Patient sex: F
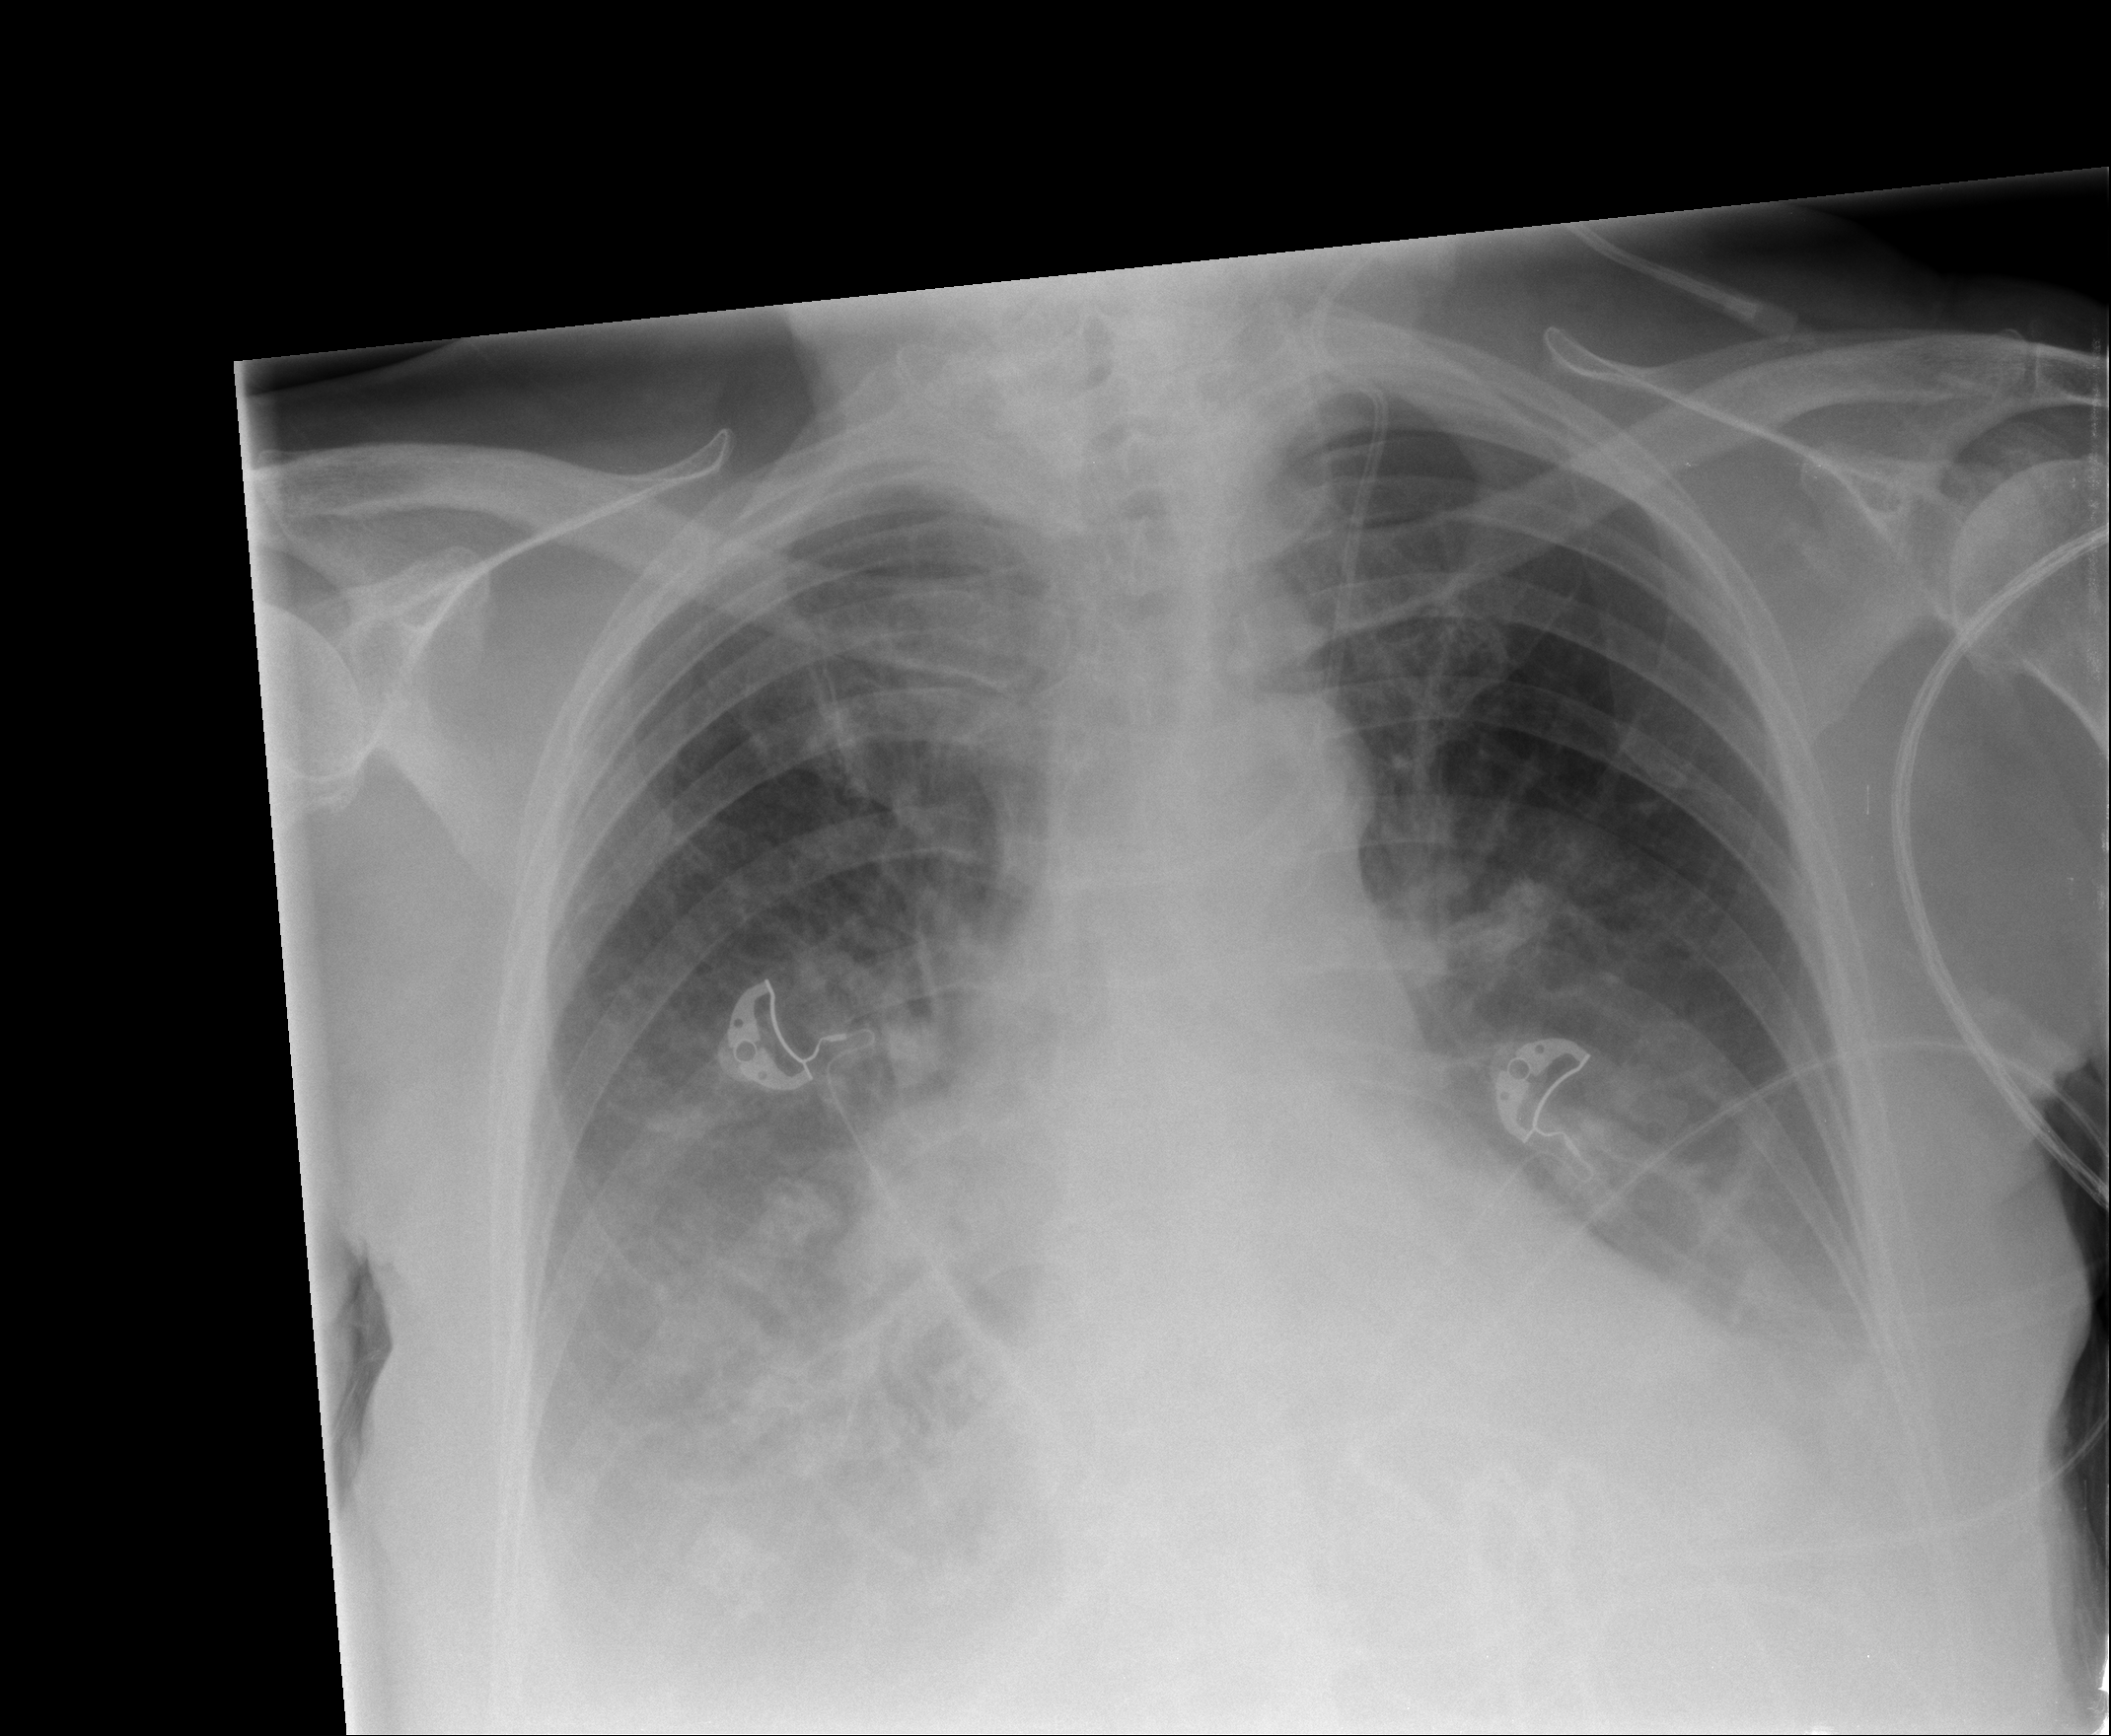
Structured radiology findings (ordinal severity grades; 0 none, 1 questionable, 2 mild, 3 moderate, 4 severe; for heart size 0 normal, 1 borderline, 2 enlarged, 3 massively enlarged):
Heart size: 2
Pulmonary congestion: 0
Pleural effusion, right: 3
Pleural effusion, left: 2
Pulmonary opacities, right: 0
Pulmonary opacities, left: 0
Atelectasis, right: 2
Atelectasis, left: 2